Interaction volume radius: 5 \u00c5
Interaction volume height: 30 \u00c5
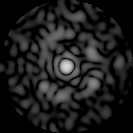
Disorder parameter: 0.8213